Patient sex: M
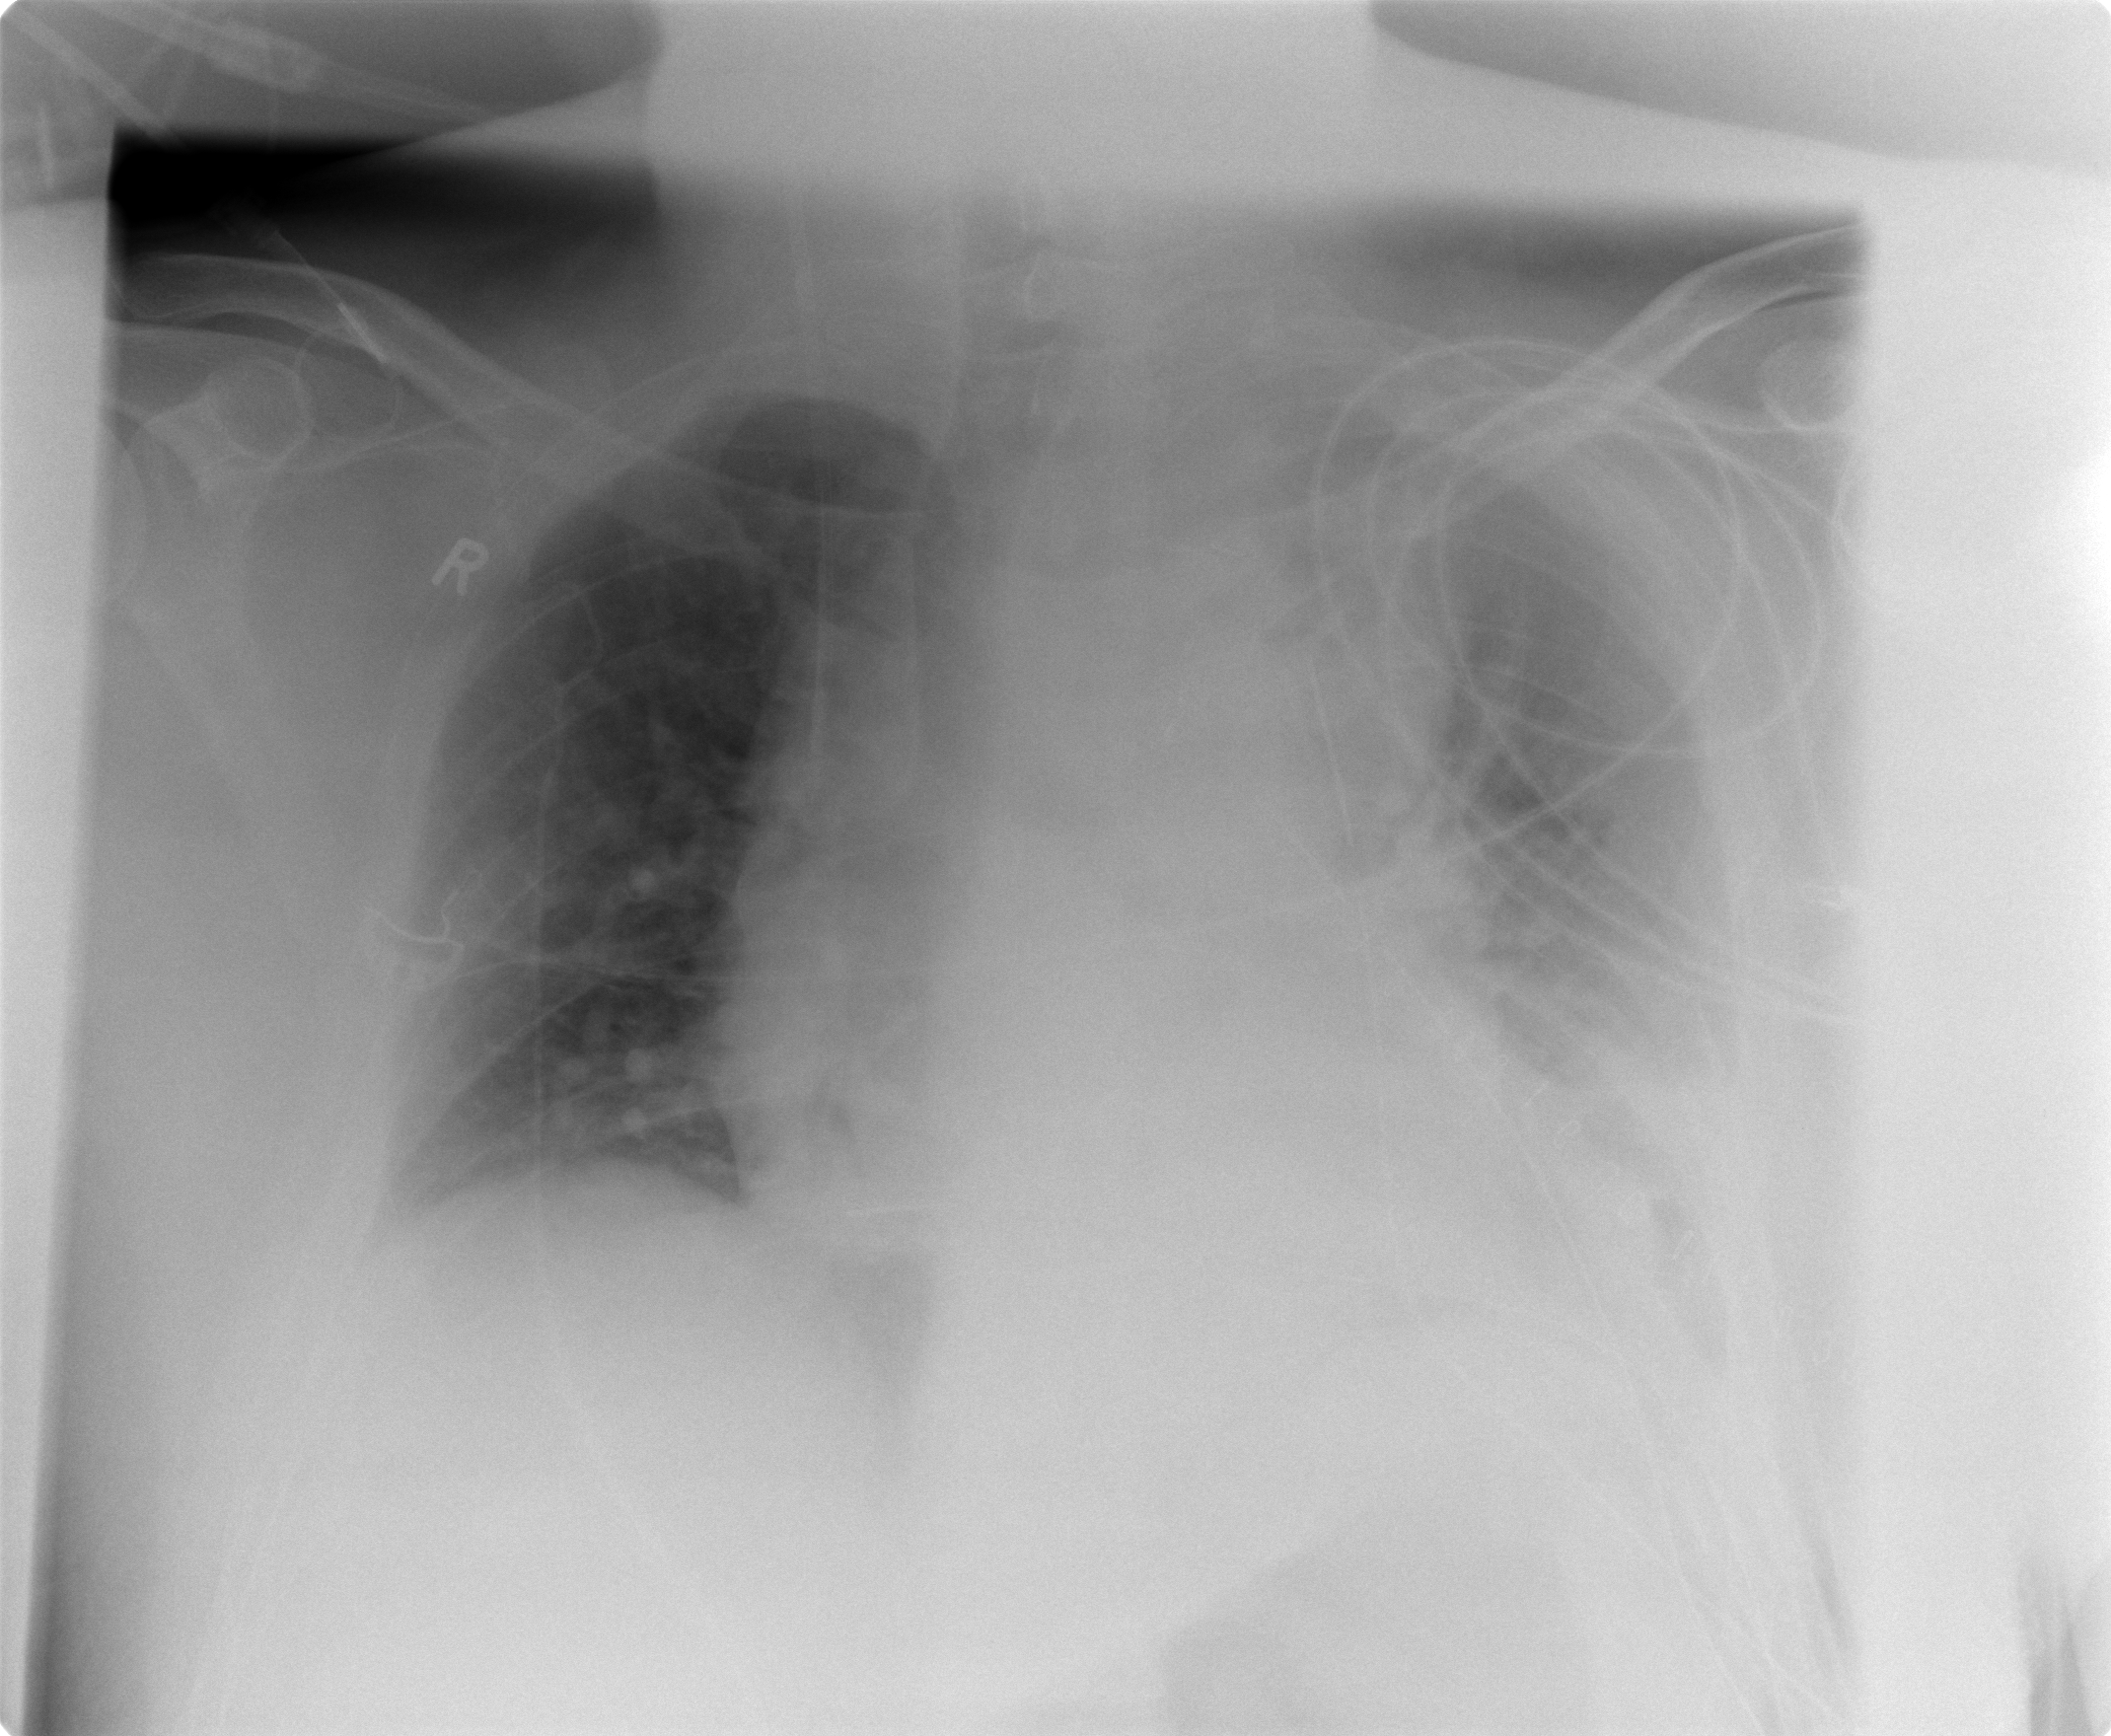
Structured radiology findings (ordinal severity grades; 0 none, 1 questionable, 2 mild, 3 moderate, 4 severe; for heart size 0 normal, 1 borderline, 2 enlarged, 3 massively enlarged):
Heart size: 2
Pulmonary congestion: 2
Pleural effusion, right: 2
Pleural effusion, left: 2
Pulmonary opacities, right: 0
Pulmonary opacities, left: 2
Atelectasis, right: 1
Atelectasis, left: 3